Question: The values in the x-axis keep on recurring and I want only three values to appear: Rural, Peri Urban and Urban. Below is my Javascript code showing the 'drawChar't function used to visualize the chart. What could be the problem?
'''
function drawVisualization(County) {
google.visualization.drawChart({
containerId: "visualization",
dataSourceUrl: "http://www.google.com/fusiontables/gvizdata?tq=",
query: "SELECT Environment,'BoyPupils','GirlPupils' " +
"FROM 1eC4sIAgVXfFj01mOM2cDiyW2nly7TcFeIXj1G3s" +
"WHERE Environment IN ('Rural','Urban'.'Peri Urban')",
chartType: "ColumnChart",
options: {
title: County,
height: 750,
width: 1100
}
});
}
'''

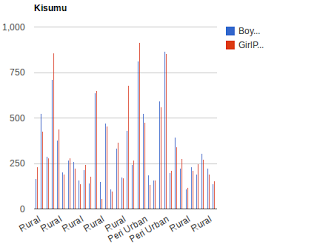
Answer: You need a 'GROUP BY' clause for 'Environment' and must use 'SUM' for the other columns
'''
"SELECT Environment, SUM('BoyPupils') as BoyPupils, SUM('GirlPupils') as GirlPupils FROM 1eC4sIAgVXfFj01mOM2cDiyW2nly7TcFeIXj1G3s GROUP BY Environment"
'''
<URL>